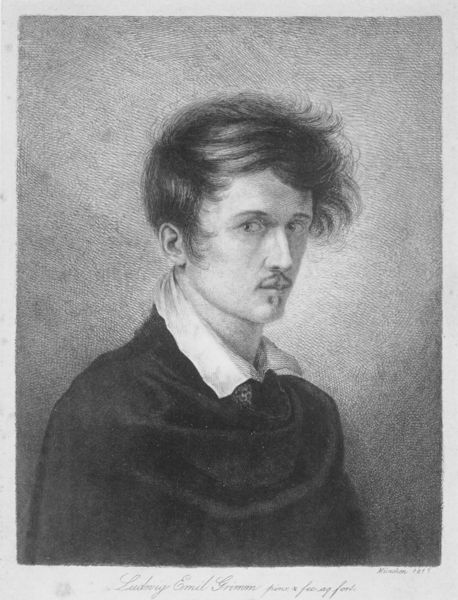
Titel: Selbstbildnis
Künstler: Ludwig Emil Grimm
Institution: Hanau, Historisches Museum
Schlagwörter: mann, schatten, umhang, haar, mund, nase, ohr, profil, zeichnung, blick, bart, hemd, jung, augen, falten, kragen, portrait, porträt, haare, augenbrauen, brustbild, locken, schrift, grafik, graphik, maler, schnauzer, druck, schwarz-weiß, lithografie, seite, text, heine, weißes hemd, handschrift, bruder, kassel, grimm, emil, ludwig emil grimm, sturmfrisur, linn